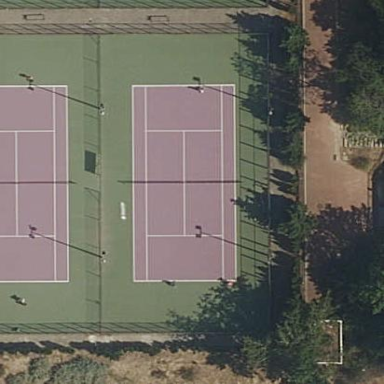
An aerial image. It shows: Tennis court on pitch.